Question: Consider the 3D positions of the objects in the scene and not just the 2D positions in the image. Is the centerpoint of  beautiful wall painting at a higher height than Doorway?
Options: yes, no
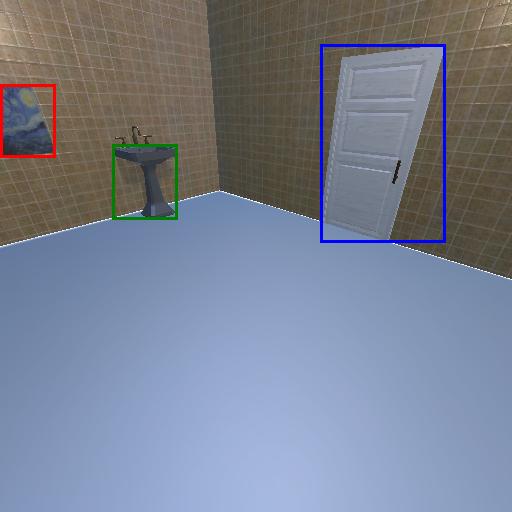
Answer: yes